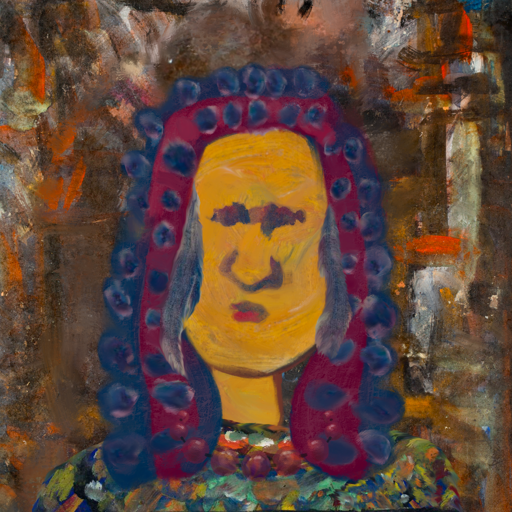
Background: GypsyQueen, Head And Neck Front: After_Raid, Face Front: In_The_Sun, Bust: An_Impression, Hair Front: Hill_Girl, Head Accessory: Blank, Second Necklace: Blank, Necklace: Irani_2, Baby: Blank